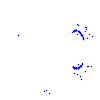
Particle: proton